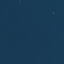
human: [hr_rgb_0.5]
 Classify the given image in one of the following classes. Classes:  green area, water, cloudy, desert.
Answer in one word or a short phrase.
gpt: water